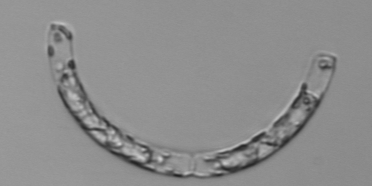
Label: Guinardia_striata